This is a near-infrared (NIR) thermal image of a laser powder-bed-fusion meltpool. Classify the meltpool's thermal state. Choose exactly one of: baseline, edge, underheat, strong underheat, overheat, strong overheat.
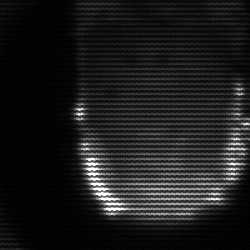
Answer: baseline